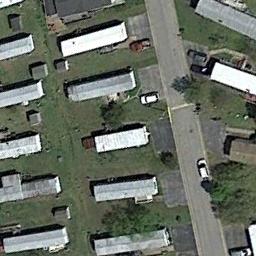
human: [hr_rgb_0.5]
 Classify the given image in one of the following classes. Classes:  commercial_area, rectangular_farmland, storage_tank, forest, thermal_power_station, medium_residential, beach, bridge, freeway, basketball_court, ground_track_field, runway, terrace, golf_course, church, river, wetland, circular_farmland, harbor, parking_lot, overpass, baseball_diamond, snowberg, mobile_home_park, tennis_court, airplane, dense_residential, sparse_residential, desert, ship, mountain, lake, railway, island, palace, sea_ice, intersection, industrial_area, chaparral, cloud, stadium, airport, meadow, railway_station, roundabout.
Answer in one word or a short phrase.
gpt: mobile_home_park